二年级 · 算术
看图列式计算。

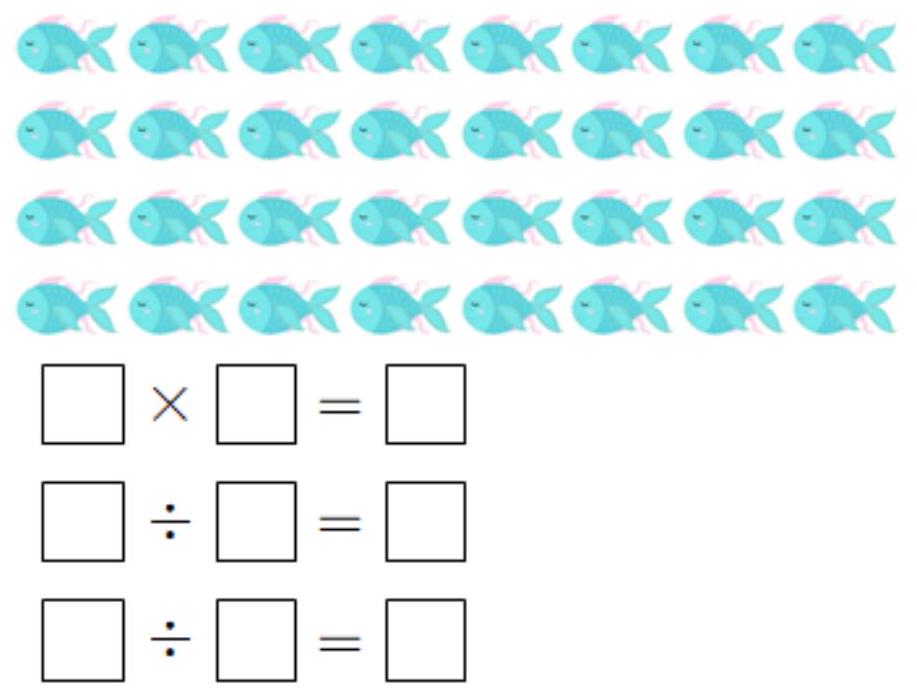
答案: $4 \times 8=32$

$32 \div 4=8$

$32 \div 8=4$

【详解】略